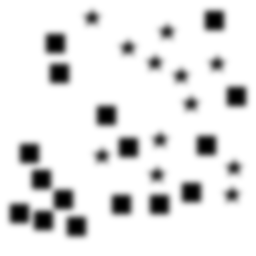
Squares: 16
Triangles: 0
Stars: 12
Total shapes: 28